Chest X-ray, AP view. Patient: 42 years old, sex M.
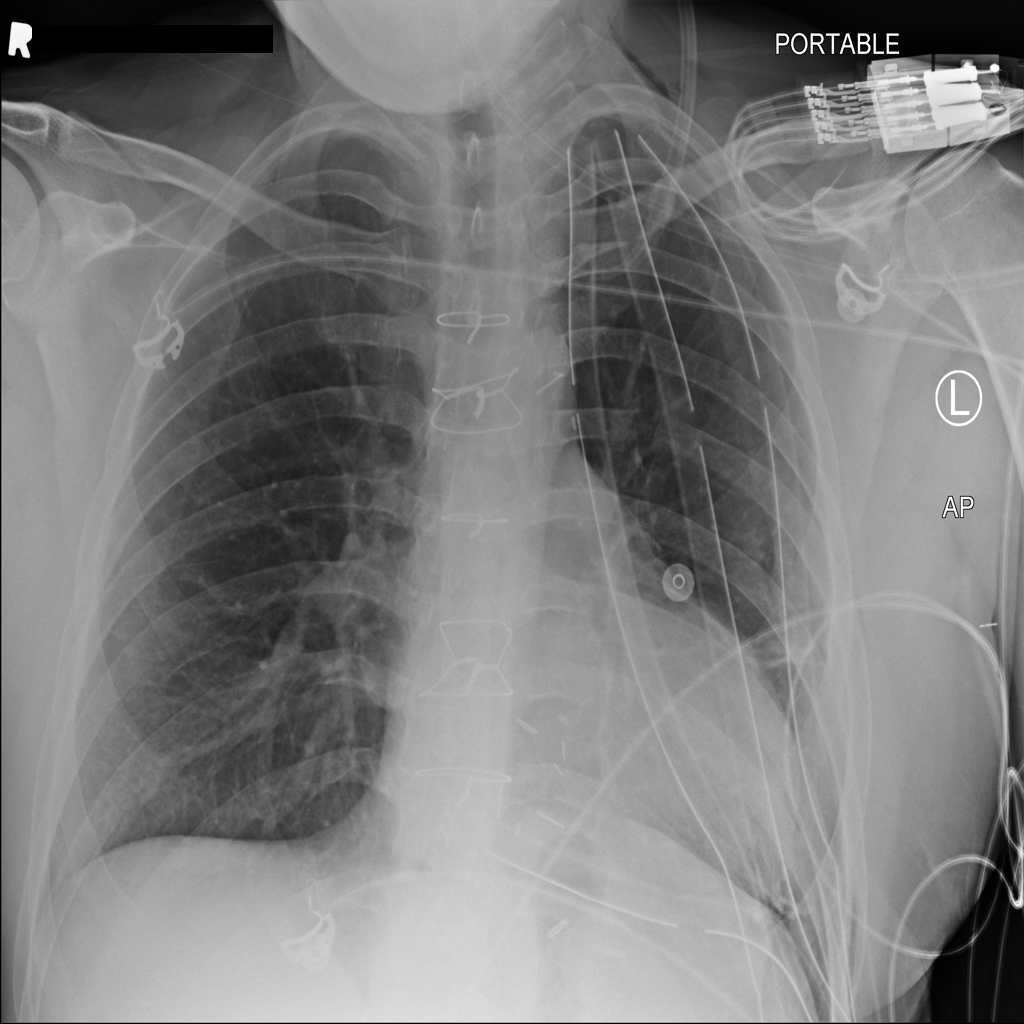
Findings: No Finding